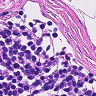
Metastatic tissue present: no